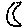
Label: moon